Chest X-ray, PA view. Patient: 65 years old, sex F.
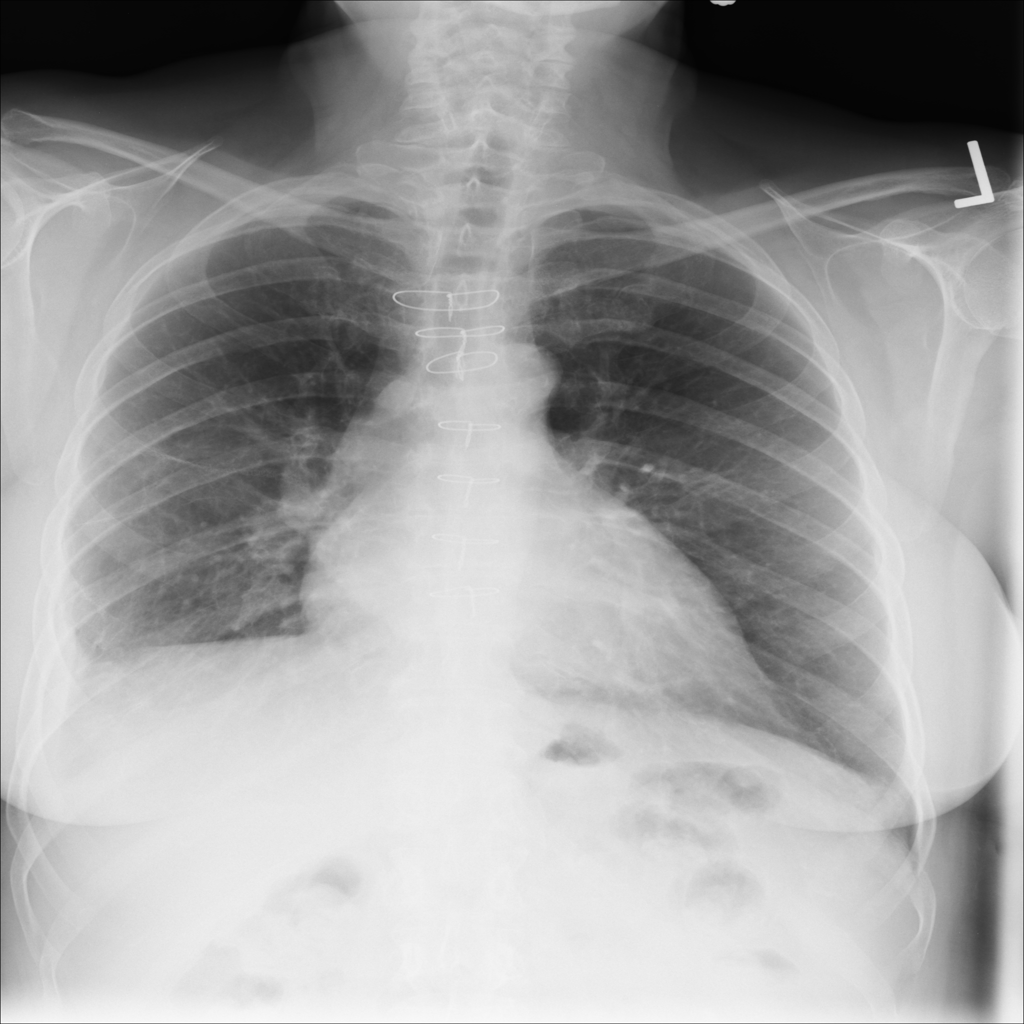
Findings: No Finding